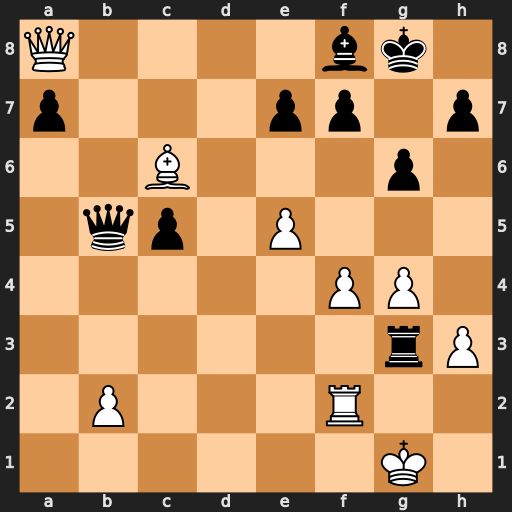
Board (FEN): Q4bk1/p3pp1p/2B3p1/1qp1P3/5PP1/6rP/1P3R2/6K1
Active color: w
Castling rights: -
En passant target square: -
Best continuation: Kh2 Qd3 Bf3